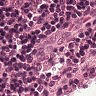
Metastatic tissue present: no